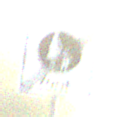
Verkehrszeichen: EndeFussgaengerzone
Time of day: SunriseSunset
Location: Outdoor (Nature)
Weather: PartlyCloudy
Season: Summer
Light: Natural